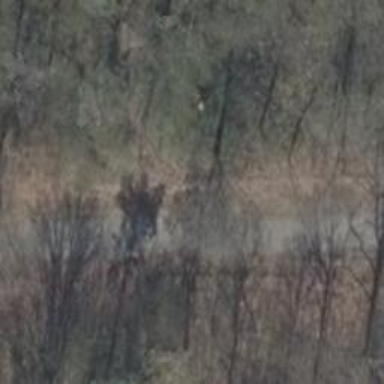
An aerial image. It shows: Asphalt road designated for service vehicles.